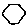
Label: hexagon